Field crop: maize
Growth stage: 2
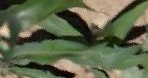
Species: maize